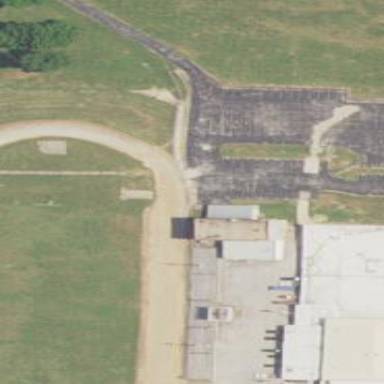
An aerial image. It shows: School.